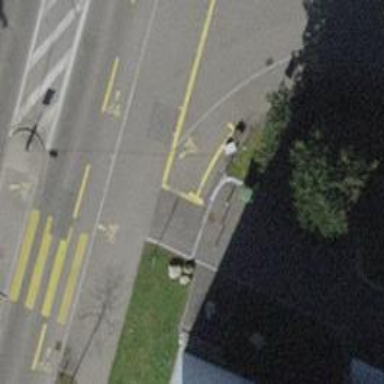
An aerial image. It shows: Bollard.